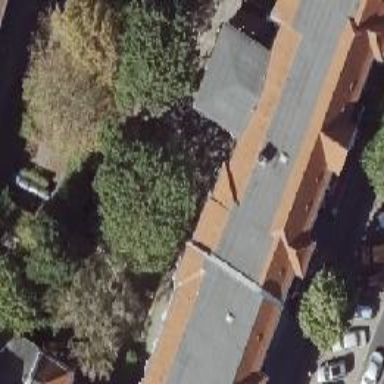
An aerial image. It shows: Residential and retail building with red roof tiles. The roof has flat mansard shape and the building exterior is whitesmoke in color.